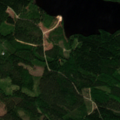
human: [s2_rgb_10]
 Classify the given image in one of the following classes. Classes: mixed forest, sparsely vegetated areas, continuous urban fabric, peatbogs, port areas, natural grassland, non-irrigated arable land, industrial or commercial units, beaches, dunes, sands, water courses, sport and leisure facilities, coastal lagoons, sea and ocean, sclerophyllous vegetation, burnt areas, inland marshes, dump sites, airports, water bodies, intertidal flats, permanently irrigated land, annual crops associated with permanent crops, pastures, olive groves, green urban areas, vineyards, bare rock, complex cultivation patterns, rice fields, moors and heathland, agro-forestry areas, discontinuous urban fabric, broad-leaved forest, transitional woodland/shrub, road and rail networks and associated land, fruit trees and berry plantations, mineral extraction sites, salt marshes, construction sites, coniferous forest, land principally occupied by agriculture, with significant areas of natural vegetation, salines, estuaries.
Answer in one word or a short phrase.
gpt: coniferous forest, mixed forest, transitional woodland/shrub, water bodies